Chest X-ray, PA view. Patient: 33 years old, sex M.
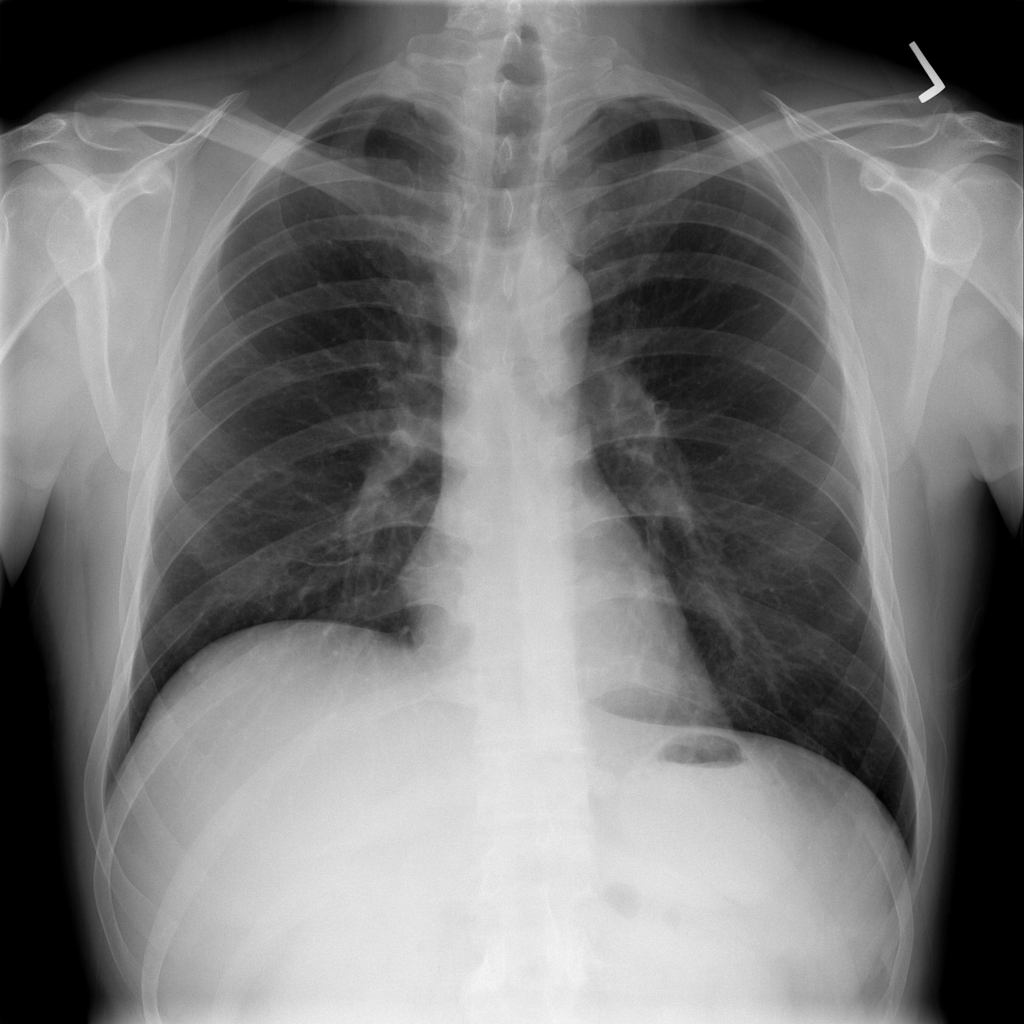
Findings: Atelectasis